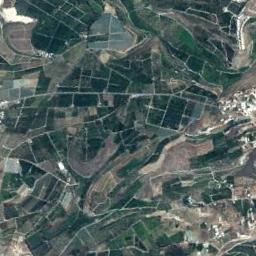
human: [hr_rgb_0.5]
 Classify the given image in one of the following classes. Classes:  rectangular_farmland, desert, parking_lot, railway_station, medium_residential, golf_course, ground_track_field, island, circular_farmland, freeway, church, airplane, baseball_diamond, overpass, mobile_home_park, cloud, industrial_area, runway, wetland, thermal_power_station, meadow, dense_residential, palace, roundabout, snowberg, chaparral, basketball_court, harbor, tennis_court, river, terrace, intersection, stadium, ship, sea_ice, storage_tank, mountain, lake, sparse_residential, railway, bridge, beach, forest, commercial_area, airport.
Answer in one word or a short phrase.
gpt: rectangular_farmland